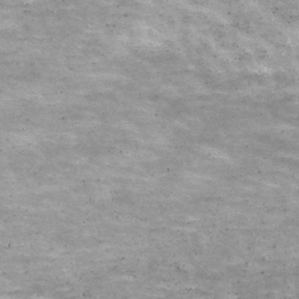
Label: non_frost